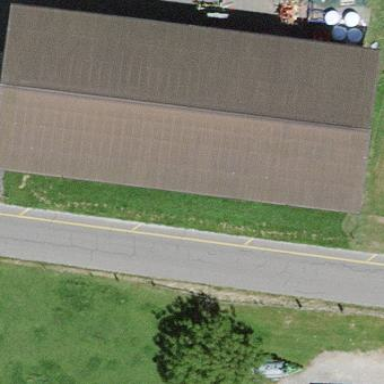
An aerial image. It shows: Shed building.